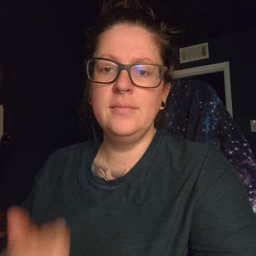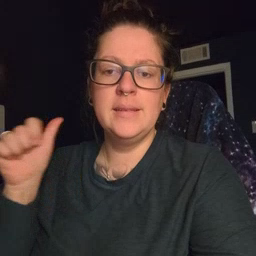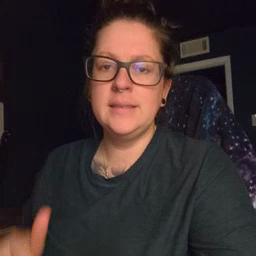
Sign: any